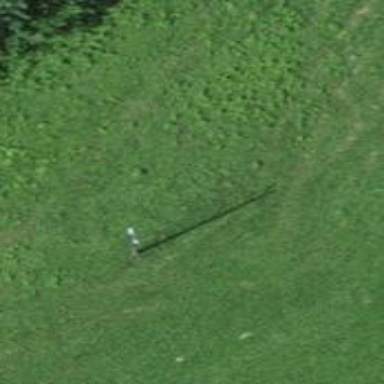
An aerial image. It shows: Power pole.